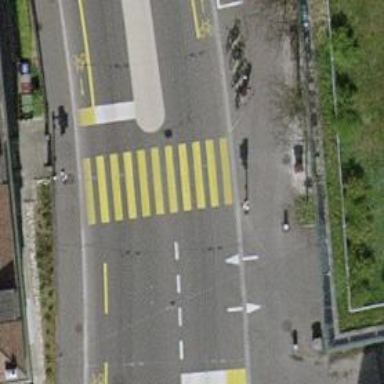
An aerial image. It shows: Asphalt footway with marked crossing equipped with traffic signals.